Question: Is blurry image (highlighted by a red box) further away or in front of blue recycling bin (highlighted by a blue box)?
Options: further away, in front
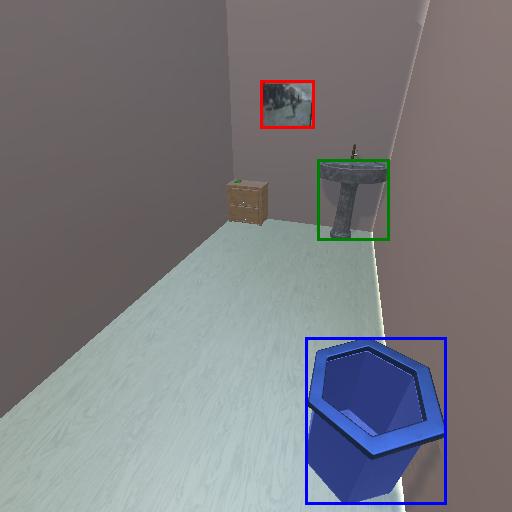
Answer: further away